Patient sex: F
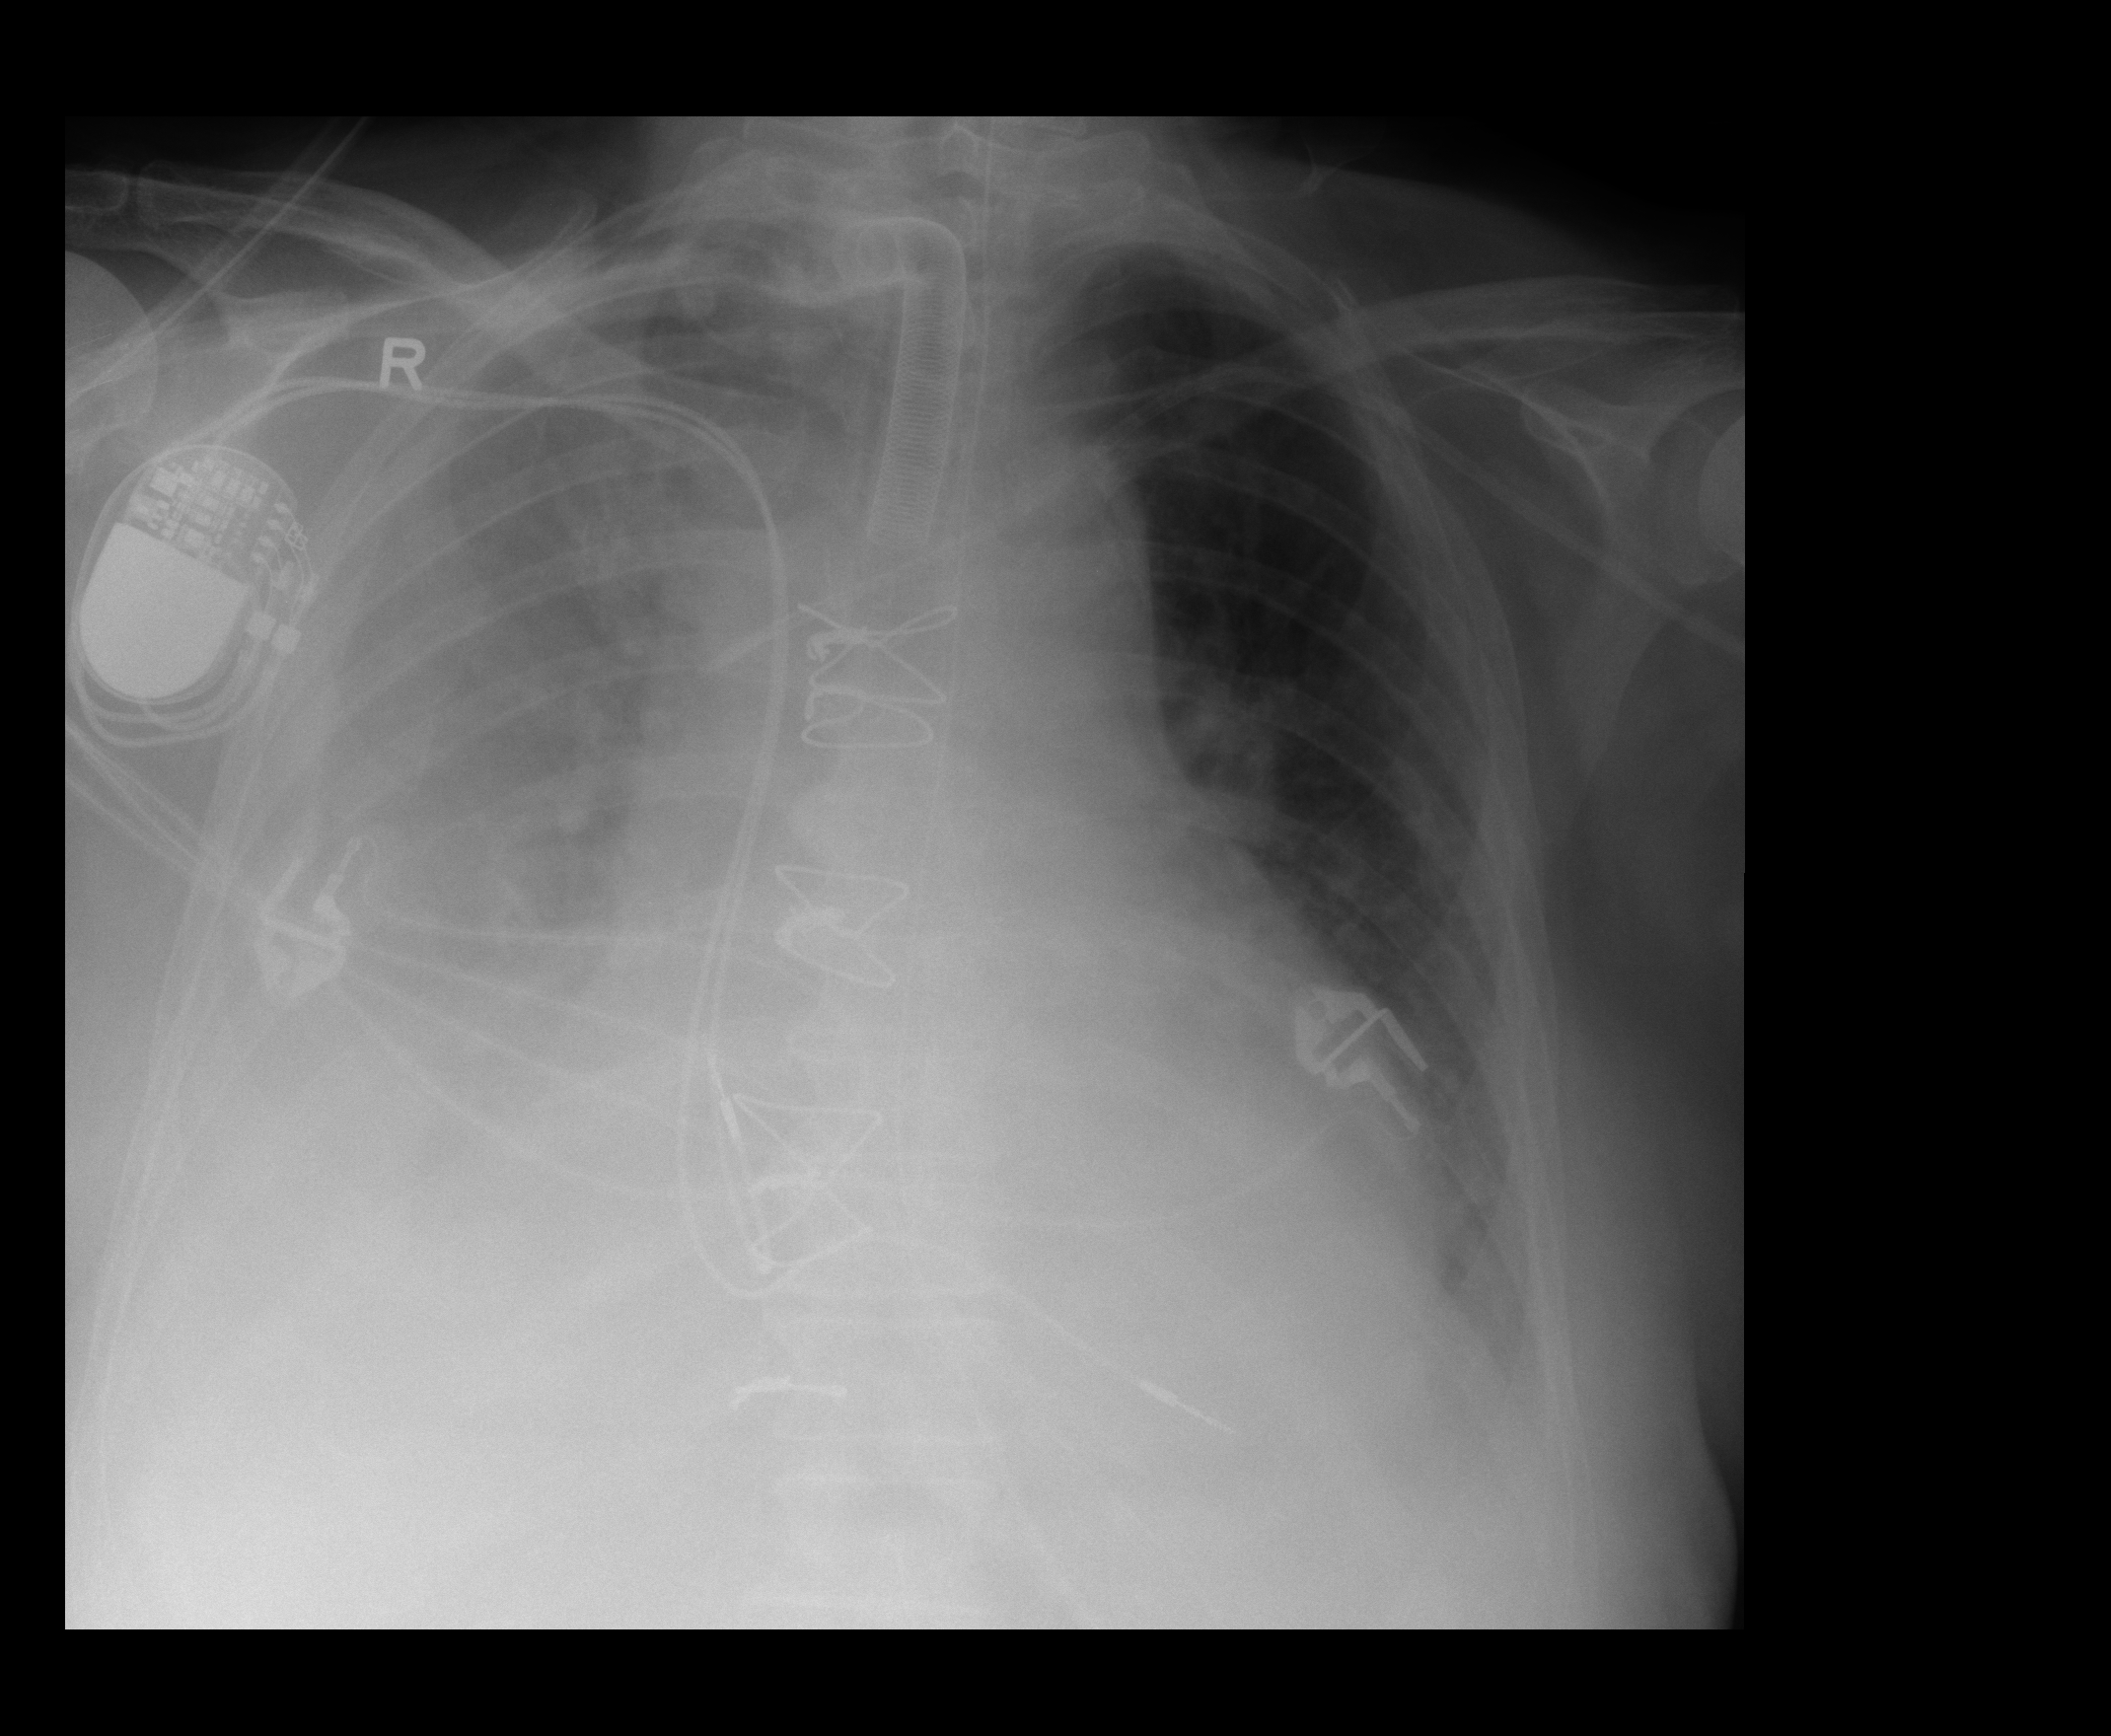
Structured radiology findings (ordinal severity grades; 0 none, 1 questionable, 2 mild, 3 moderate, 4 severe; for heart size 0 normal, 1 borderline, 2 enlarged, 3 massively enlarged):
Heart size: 2
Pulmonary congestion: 1
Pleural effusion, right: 3
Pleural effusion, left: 1
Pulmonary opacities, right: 1
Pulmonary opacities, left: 0
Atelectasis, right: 2
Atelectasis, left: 0